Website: bh-photo
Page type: gifting
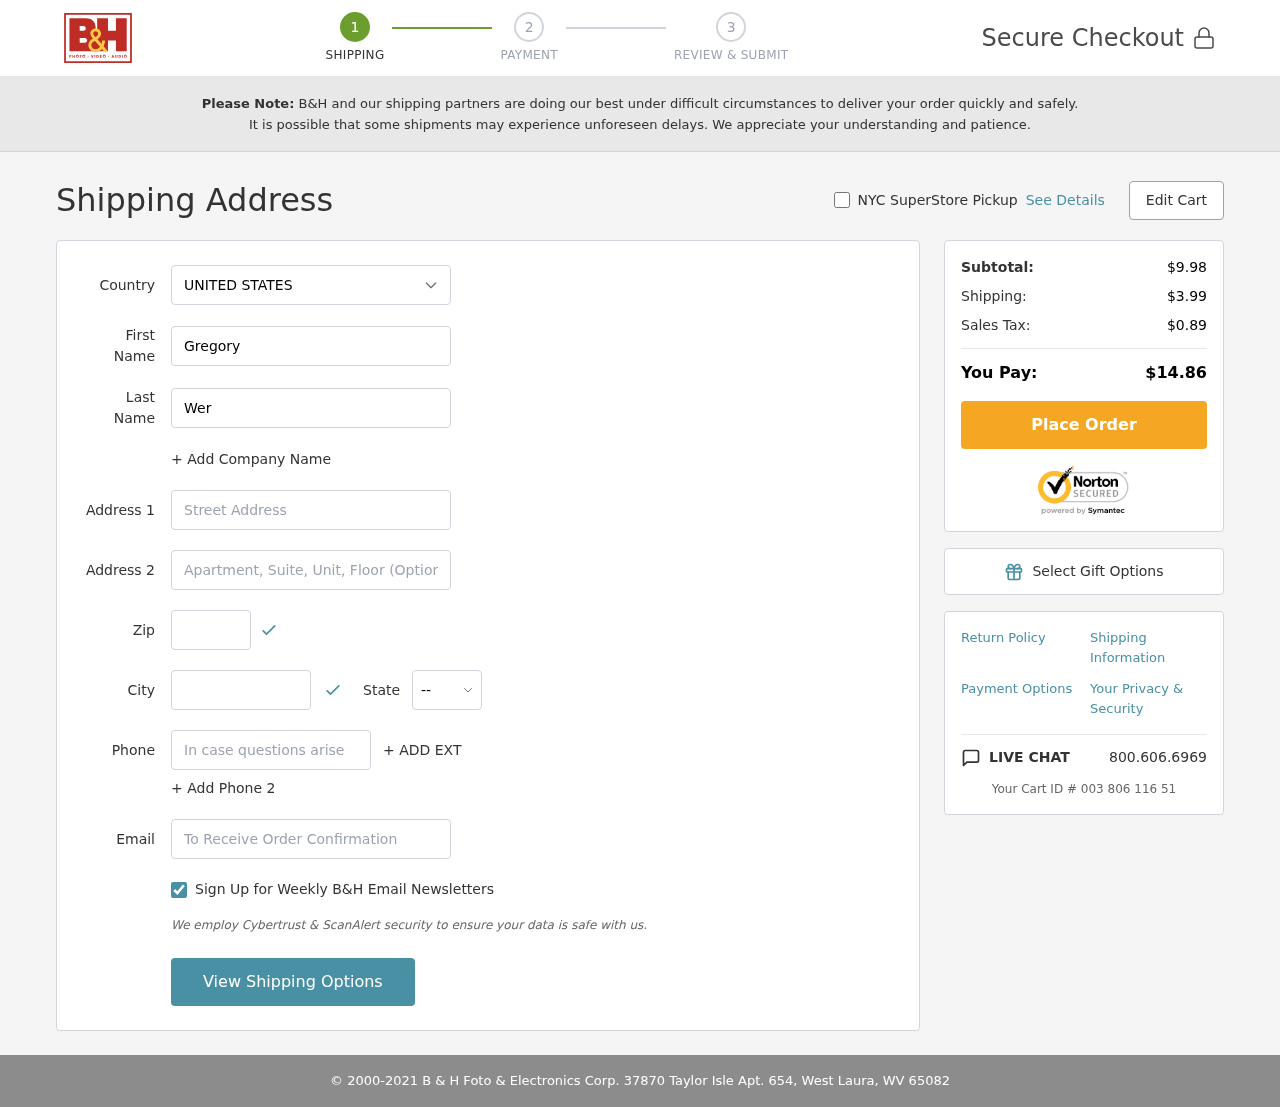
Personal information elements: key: PII_CITY
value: West Laura
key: PII_COUNTRY
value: United States
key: PII_EMAIL
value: gwerner@yahoo.com
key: PII_FIRSTNAME
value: Gregory
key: PII_LASTNAME
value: Werner
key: PII_PHONE
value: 4867844854
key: PII_POSTCODE
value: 65082
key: PII_STATE_ABBR
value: WV
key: PII_STREET
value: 37870 Taylor Isle Apt. 654
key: PII_STREET2
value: Suite 430
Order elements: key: ORDER_SUBTOTAL
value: $9.98
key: ORDER_SHIPPING_COST
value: $3.99
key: ORDER_TAX
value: $0.89
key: ORDER_TOTAL
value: $14.86
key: ORDER_ID
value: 003 806 116 51